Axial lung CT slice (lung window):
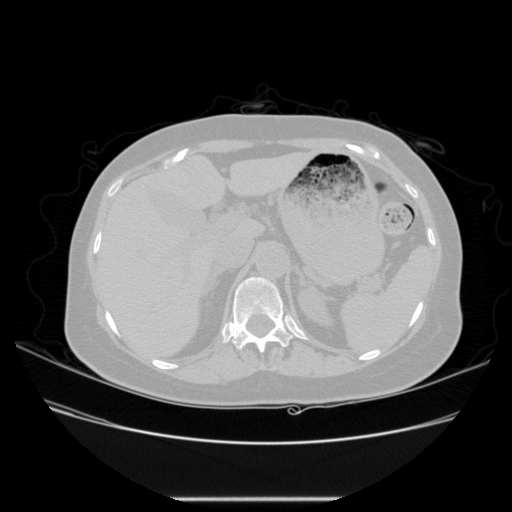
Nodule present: no